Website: home-depot
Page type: customer-info-address
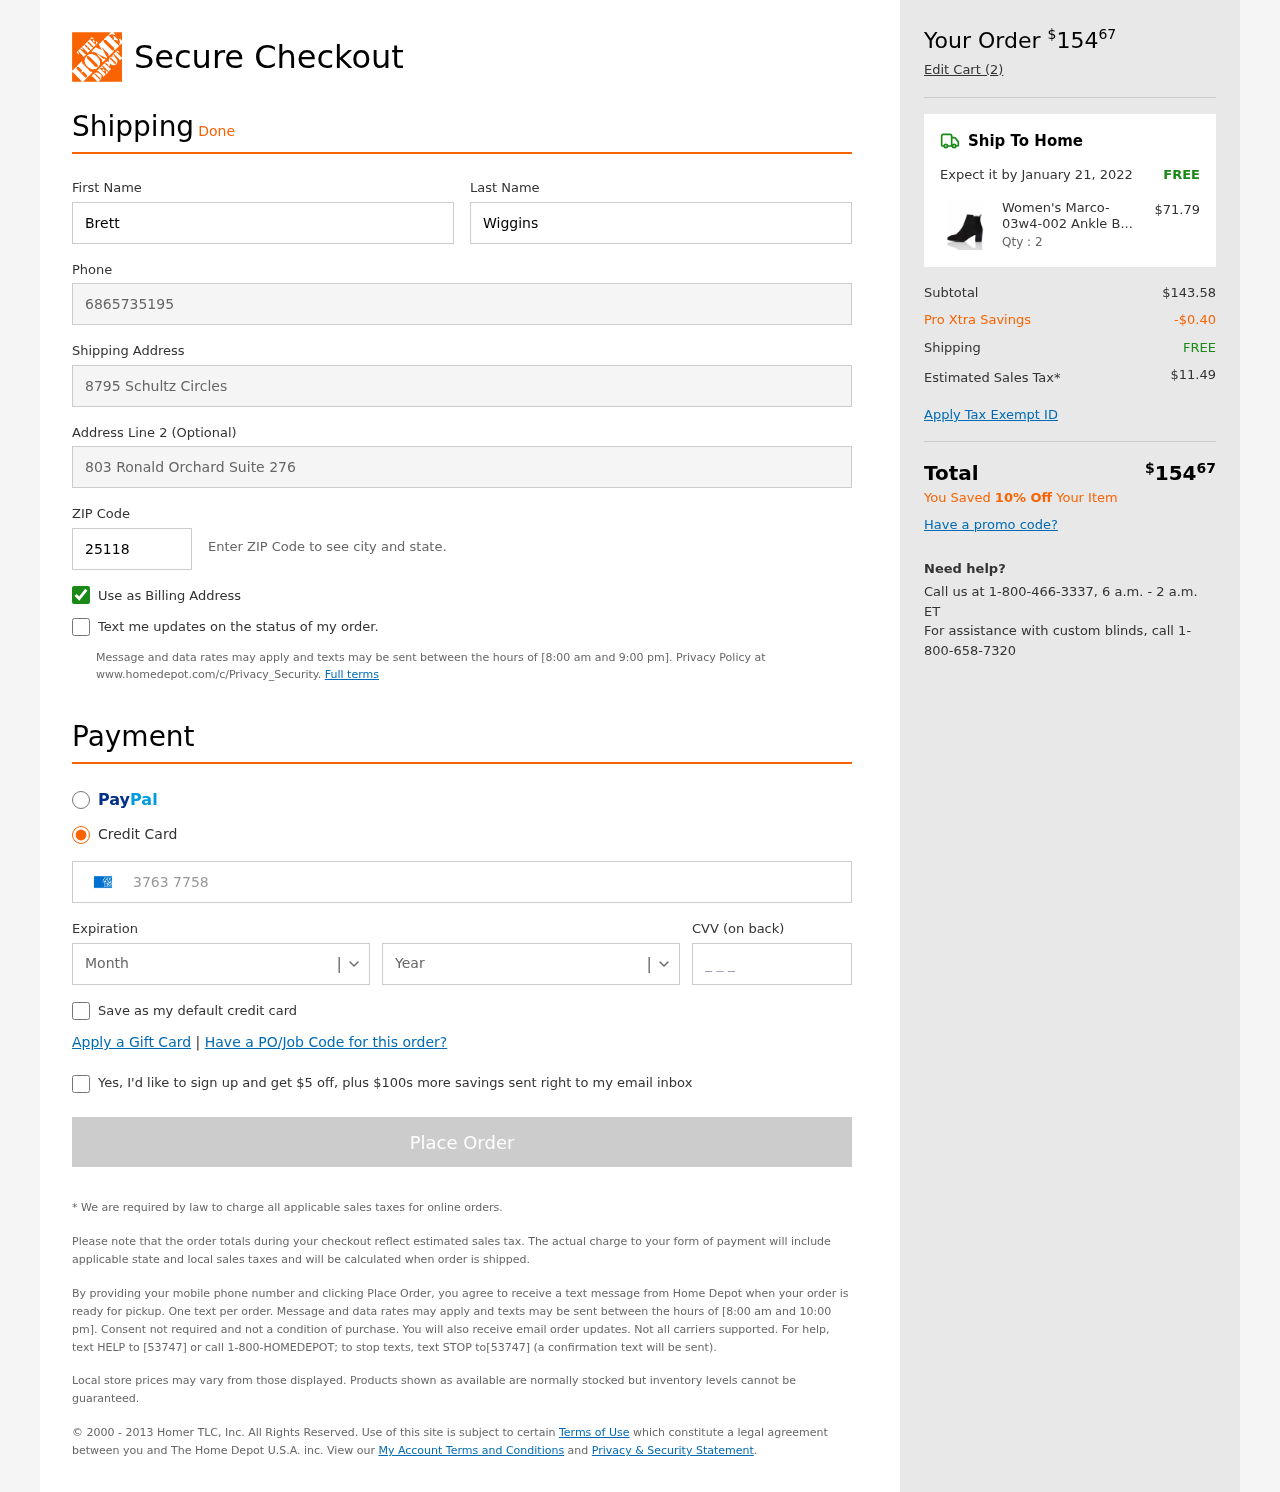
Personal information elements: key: PII_CARD_CVV
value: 7846
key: PII_CARD_EXPIRY_MONTH
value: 07
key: PII_CARD_EXPIRY_YEAR
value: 27
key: PII_CARD_NUMBER
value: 3763 7758 3976 780
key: PII_FIRSTNAME
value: Brett
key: PII_LASTNAME
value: Wiggins
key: PII_PHONE
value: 6865735195
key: PII_POSTCODE
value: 25118
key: PII_STREET
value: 8795 Schultz Circles
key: PII_STREET2
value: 803 Ronald Orchard Suite 276
Product elements: key: PRODUCT1_NAME
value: Women's Marco-03w4-002 Ankle Boots, Black, US 5
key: PRODUCT1_PRICE
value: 71.79
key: PRODUCT1_QUANTITY
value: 2
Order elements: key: ORDER_TOTAL
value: $15467
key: ORDER_NUM_ITEMS
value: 2
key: ORDER_DELIVERY_DATE
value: January 21, 2022
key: ORDER_SHIPPING_COST
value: FREE
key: ORDER_SUBTOTAL
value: $143.58
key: ORDER_DISCOUNT
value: -$0.40
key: ORDER_SHIPPING_COST2
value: FREE
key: ORDER_TAX
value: $11.49
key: ORDER_TOTAL2
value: $15467
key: ORDER_SAVINGS_MESSAGE
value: You Saved 10% Off Your Item